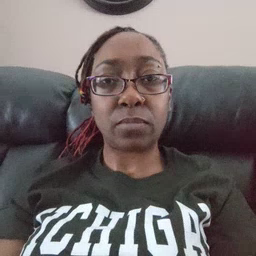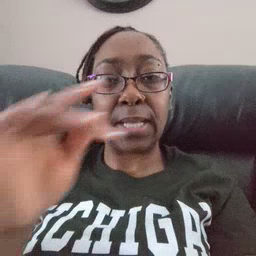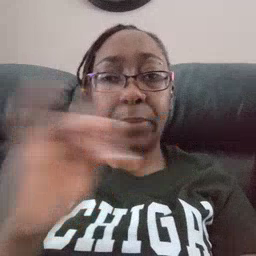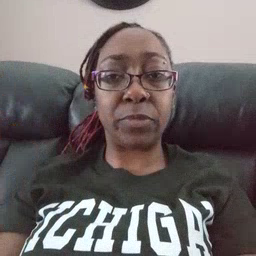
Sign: empty